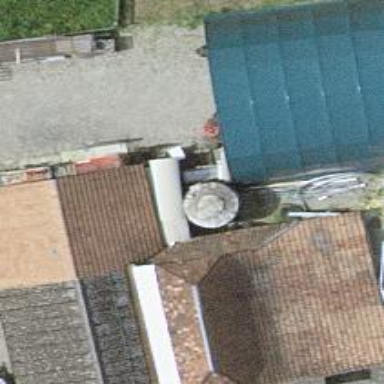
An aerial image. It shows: Rural barn.